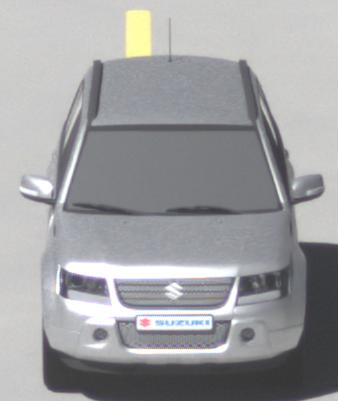
Make: Suzuki
Model: Grand Vitara
Detailed model: Gen. 1 JT
Model produced from: 2009
Model produced until: 2012
Doors: 5
Color: white
Road condition: dry road
Daytime: midday
Contrast: high contrast